Question: I am using jQuery auto complete to filter a list. On select it display one particular item and hides others
Now i want to add a cross icon to remove this selection, when click on it the input box will be reset and a java script function will be called.

'''
$( "#name_input" ).autocomplete({
source: availableTags,
select: function (event, ui) {
var selectedObj = ui.item;
filterByName(selectedObj.value);
//console.log(selectedObj.value);
}
});
'''
How can i add the cross button on input?
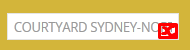
Answer: Hey hi Hemc,
I hope i understood your problem, you should try out chosen jquery.<URL>
I hope this would solve your problem.
Buddy i found a solution for you go to this link (xoxco.com/projects/code/tagsinput) - Vikarn Singh Mankotia